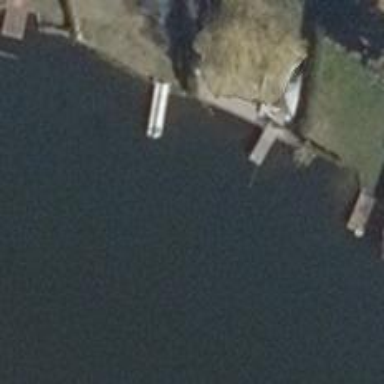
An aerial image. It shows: Man-made pier.